Interaction volume radius: 5 \u00c5
Interaction volume height: 10 \u00c5
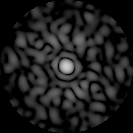
Disorder parameter: 0.8709